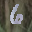
Label: 6